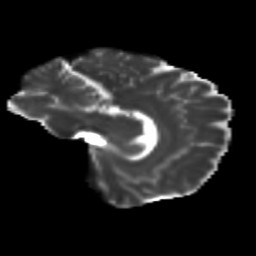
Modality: T2w
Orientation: sagittal
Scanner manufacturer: siemens
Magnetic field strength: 3 T
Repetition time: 9.2 s
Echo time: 0.084 s